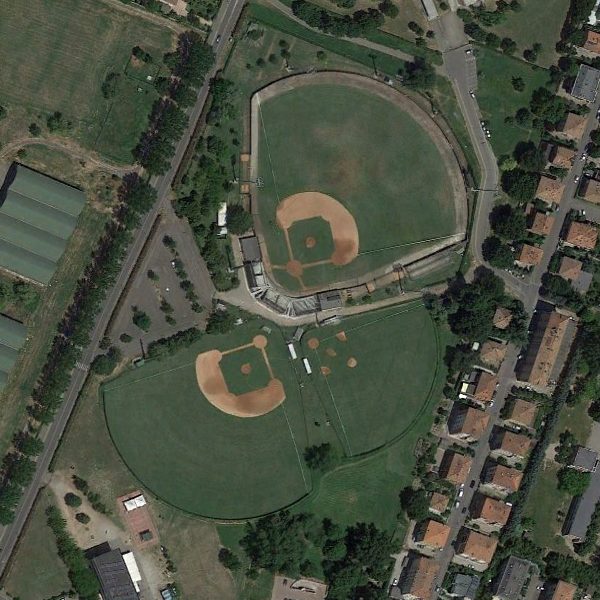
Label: BaseballField